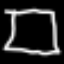
Label: square